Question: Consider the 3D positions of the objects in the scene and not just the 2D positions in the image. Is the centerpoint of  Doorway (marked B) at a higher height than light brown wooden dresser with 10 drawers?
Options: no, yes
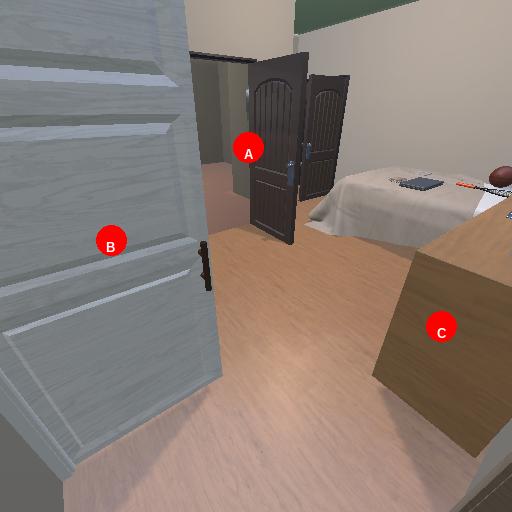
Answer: no